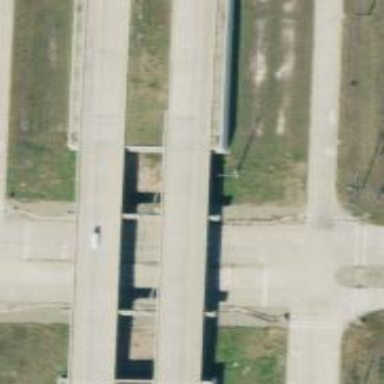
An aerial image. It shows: Bridge over motorway.